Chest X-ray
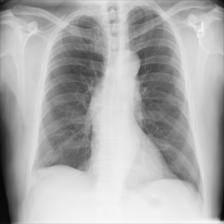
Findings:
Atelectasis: negative
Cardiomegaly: negative
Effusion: negative
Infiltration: negative
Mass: negative
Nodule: negative
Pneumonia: negative
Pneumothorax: negative
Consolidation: negative
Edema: negative
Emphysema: negative
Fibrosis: negative
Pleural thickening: negative
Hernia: negative